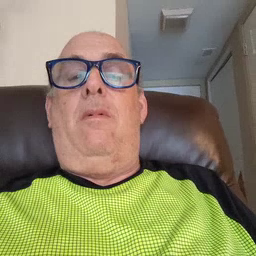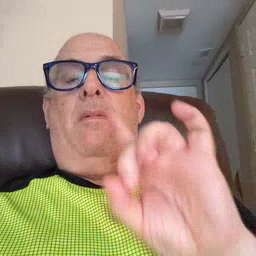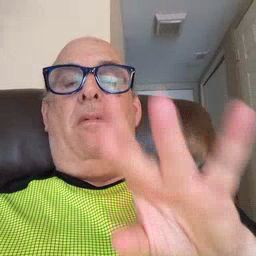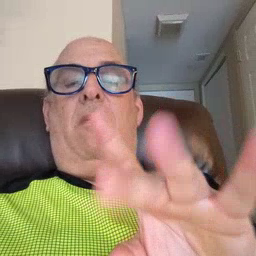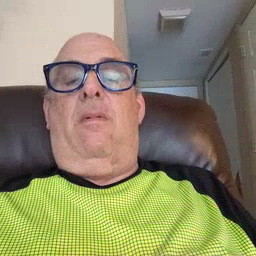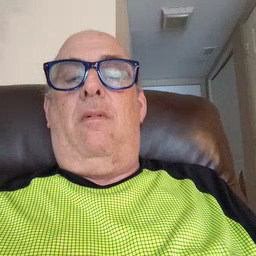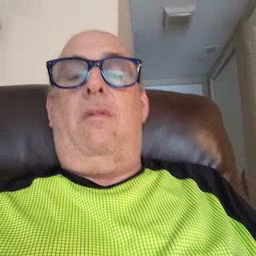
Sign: hate